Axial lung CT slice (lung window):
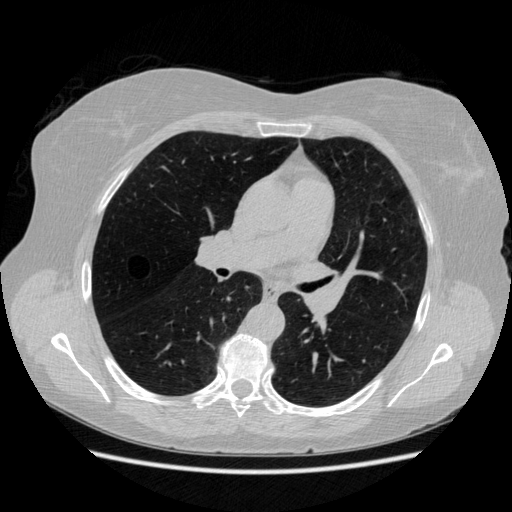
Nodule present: no